Field crop: maize
Growth stage: 2
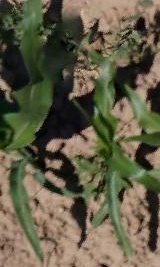
Species: maize